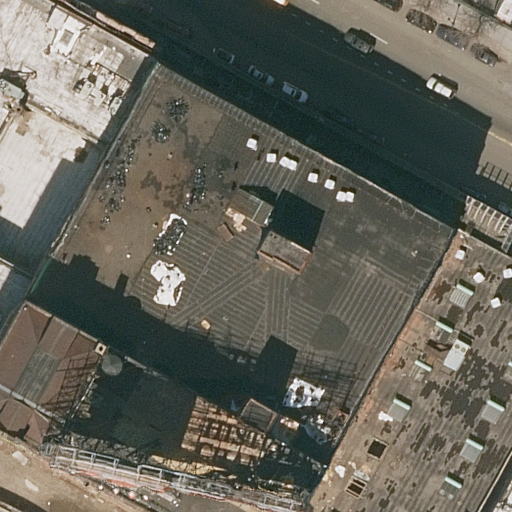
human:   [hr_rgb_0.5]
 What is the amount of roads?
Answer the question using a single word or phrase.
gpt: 2

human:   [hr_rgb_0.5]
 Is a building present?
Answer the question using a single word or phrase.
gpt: yes

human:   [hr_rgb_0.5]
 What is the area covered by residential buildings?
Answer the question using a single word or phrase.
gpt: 7900m2

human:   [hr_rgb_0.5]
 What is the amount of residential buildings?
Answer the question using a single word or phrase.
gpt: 6

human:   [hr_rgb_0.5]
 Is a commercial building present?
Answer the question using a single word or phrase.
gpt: no

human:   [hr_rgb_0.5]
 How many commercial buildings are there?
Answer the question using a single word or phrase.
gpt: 0

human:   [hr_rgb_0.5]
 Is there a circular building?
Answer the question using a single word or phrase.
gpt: no

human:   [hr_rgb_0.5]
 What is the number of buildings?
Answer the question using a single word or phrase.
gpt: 6

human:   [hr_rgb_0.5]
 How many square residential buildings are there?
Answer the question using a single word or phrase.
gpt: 0

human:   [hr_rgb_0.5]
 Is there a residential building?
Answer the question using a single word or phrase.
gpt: yes

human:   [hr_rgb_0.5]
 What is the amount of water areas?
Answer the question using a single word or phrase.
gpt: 0

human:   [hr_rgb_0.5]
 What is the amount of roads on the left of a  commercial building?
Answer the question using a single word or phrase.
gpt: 0

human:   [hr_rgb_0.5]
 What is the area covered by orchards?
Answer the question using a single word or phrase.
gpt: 0m2

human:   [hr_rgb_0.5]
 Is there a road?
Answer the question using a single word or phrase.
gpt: yes

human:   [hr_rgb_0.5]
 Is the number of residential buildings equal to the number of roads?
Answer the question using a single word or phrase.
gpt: no

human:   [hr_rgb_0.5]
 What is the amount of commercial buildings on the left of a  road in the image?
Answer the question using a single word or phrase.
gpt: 0

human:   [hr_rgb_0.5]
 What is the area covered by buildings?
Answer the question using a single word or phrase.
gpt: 7900m2

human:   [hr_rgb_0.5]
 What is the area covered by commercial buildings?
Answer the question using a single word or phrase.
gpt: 0m2

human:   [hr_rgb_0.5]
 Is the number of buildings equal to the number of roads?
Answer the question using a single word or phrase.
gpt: no

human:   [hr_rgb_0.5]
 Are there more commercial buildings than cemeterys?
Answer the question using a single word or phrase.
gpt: no

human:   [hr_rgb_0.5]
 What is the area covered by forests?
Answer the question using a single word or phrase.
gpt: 0m2

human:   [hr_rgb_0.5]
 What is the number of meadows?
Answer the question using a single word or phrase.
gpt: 0

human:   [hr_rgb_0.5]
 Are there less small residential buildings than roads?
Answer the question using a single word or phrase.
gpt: yes

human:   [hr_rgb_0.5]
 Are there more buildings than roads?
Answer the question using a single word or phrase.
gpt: yes

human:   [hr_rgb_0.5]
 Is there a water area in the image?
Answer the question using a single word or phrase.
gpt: no

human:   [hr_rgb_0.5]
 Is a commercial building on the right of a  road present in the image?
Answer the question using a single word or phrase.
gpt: no

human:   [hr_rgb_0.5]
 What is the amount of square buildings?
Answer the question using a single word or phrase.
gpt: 0

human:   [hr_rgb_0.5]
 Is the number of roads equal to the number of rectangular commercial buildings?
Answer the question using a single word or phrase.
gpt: no

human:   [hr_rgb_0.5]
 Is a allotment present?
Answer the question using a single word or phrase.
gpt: no

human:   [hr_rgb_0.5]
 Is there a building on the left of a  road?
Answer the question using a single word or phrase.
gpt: yes

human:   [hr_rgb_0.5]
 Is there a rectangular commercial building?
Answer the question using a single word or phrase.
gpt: no

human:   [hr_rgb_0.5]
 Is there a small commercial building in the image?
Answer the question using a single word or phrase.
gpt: no

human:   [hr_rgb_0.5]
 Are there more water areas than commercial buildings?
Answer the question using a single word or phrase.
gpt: no

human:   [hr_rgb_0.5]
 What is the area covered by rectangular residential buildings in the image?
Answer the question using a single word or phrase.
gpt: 3049m2

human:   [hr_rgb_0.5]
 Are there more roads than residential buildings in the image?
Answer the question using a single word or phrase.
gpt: no

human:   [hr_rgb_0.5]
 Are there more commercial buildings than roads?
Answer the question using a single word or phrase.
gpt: no

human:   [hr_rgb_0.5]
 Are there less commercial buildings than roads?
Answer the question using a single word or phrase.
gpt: yes

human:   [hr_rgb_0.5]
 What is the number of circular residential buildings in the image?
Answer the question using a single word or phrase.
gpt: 0

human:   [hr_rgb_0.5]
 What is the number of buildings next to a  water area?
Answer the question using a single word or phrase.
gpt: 0

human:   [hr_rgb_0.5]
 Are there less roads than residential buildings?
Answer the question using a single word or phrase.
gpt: yes

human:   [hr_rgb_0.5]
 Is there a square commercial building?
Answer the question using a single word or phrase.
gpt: no

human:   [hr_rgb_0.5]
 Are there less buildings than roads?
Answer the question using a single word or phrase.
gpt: no

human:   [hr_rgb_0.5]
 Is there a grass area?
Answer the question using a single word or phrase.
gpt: no

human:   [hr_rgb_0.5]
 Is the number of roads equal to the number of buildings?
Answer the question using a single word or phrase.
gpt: no

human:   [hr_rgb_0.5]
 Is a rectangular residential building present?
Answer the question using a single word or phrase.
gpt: yes

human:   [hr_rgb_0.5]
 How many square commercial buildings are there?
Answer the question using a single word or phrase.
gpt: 0

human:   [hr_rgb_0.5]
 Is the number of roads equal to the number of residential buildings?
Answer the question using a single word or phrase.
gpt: no

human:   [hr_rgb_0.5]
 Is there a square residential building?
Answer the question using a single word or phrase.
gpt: no

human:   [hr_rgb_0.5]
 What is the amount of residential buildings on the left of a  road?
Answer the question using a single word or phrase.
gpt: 3

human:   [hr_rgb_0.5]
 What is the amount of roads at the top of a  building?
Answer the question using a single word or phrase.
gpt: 2

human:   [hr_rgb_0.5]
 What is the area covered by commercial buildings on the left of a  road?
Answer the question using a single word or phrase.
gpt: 0m2

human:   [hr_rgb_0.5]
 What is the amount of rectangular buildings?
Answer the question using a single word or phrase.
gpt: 4

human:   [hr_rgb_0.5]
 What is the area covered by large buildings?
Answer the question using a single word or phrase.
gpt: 7477m2

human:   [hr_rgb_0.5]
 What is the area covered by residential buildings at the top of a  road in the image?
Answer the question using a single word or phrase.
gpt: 0m2

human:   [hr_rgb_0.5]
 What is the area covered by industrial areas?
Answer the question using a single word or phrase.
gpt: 0m2

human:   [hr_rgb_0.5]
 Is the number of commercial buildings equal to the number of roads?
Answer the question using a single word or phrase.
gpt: no

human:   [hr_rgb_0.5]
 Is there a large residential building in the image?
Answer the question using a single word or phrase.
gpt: yes

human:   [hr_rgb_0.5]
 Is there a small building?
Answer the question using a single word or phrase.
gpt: yes

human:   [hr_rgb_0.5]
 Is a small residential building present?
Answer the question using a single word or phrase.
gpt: yes

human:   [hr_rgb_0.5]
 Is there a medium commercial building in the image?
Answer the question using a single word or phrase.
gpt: no

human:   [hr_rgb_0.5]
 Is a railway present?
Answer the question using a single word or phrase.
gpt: no

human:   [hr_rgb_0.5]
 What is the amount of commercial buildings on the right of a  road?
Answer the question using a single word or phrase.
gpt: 0

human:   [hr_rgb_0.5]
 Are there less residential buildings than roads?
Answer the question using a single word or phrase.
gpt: no

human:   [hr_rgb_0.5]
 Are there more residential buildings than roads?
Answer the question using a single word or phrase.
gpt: yes